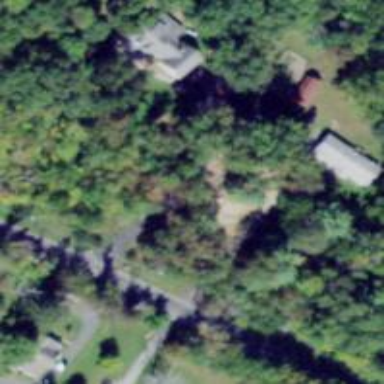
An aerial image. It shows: Driveway leading to service road.